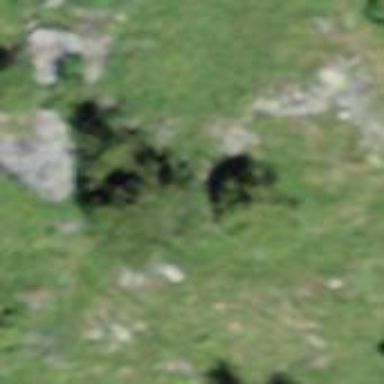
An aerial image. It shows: Needle-leaved tree in nature.